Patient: sex M, age 70
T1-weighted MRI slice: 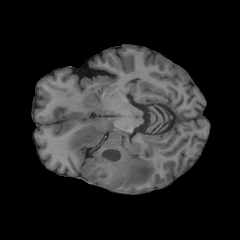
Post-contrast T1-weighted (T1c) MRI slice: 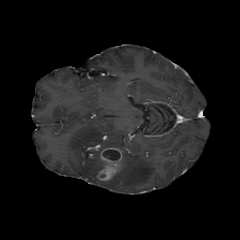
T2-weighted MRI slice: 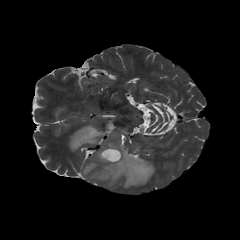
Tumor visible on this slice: yes
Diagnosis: Glioblastoma, IDH-wildtype
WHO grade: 4